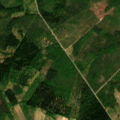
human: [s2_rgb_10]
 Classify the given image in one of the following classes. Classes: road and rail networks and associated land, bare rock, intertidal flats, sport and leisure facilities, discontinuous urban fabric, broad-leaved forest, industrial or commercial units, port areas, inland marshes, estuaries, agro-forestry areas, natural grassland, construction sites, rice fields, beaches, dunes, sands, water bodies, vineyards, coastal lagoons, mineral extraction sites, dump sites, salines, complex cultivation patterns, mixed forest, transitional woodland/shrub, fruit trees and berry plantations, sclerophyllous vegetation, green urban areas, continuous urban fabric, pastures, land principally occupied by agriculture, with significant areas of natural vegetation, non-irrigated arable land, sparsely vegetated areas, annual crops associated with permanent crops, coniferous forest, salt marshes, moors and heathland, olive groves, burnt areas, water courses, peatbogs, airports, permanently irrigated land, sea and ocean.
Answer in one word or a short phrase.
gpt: non-irrigated arable land, coniferous forest, mixed forest, transitional woodland/shrub